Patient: sex M, age 67
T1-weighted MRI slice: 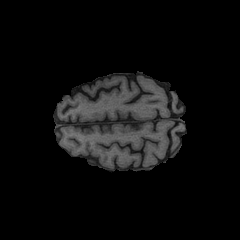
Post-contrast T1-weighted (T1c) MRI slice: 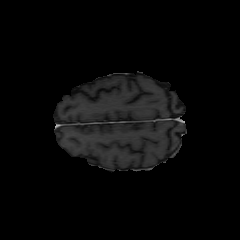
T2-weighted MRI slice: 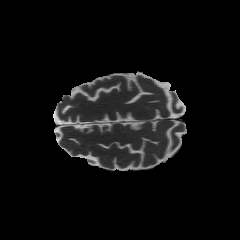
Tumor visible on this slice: no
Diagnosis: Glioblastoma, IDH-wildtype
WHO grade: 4